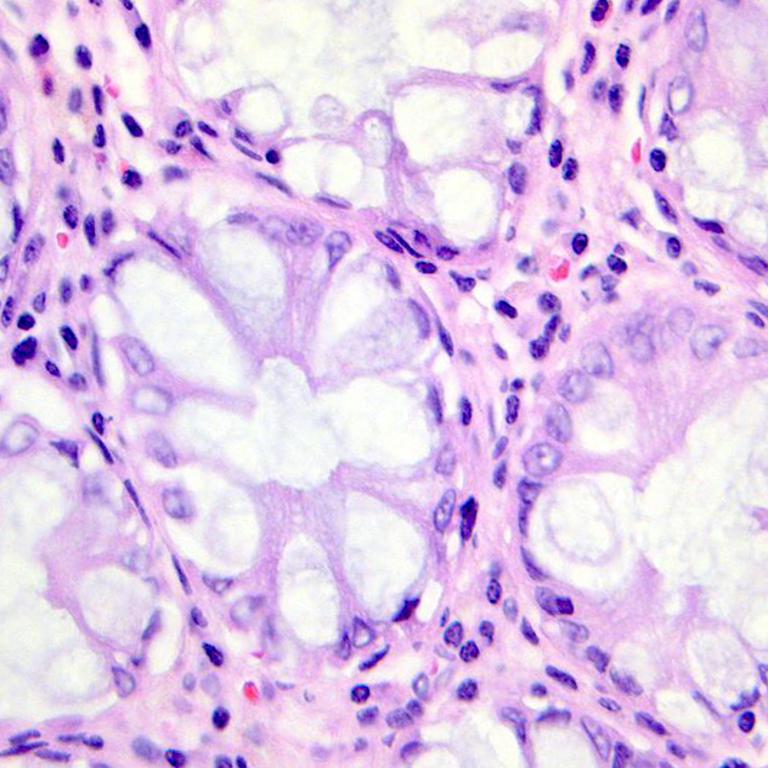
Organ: colon
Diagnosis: benign